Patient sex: F
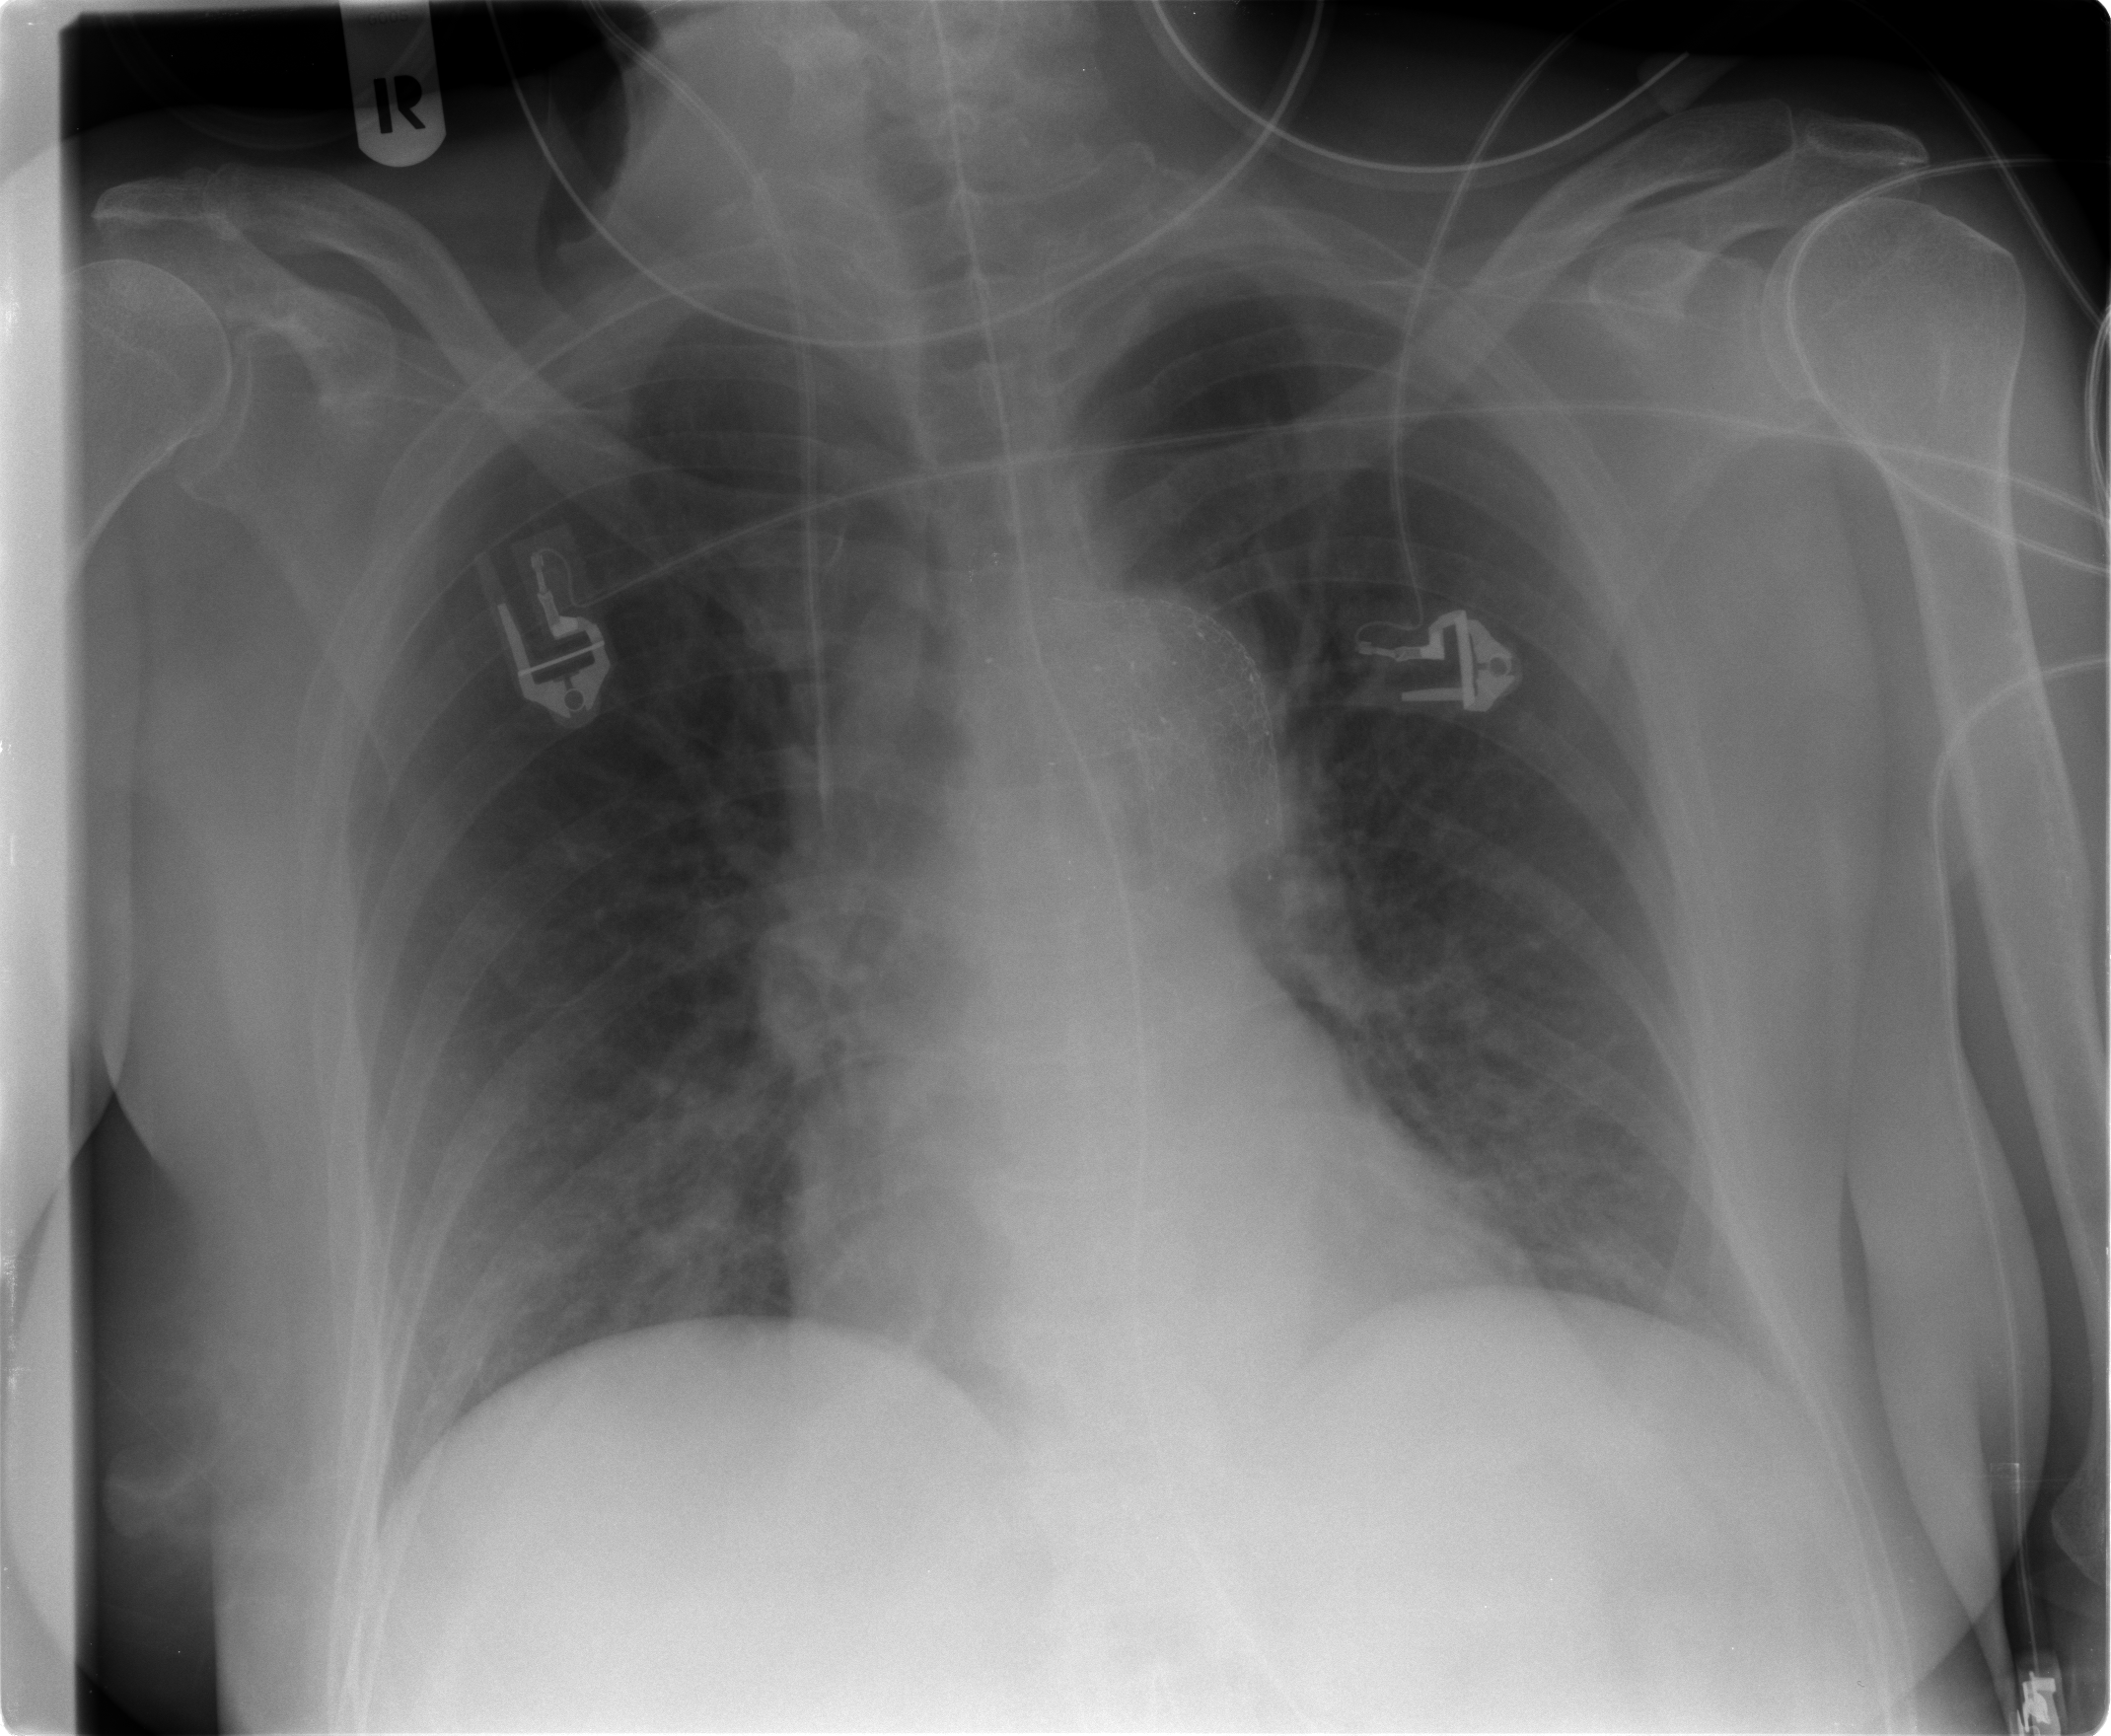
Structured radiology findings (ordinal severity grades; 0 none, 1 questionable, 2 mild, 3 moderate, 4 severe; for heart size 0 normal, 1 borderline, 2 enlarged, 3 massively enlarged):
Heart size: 0
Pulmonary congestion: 2
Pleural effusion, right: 0
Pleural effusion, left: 0
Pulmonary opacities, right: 0
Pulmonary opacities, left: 0
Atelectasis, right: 1
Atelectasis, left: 1